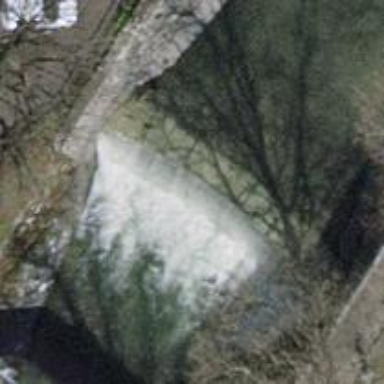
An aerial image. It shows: Weir in waterway.